A time-domain waveform of one vibration snapshot from a rolling-element bearing is shown. What is the most likely bearing condition (normal, inner_race, outer_race, ball)?
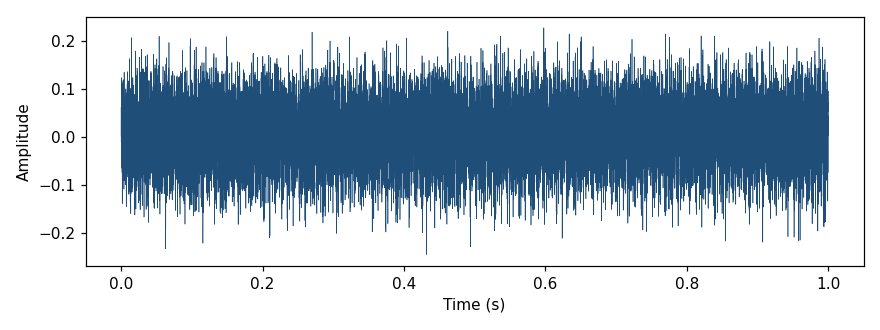
Answer: normal